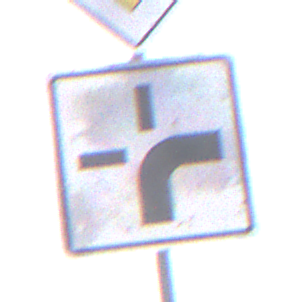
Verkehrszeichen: VerlaufVorfahrtsstrasse3
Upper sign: Vorfahrtsstrasse
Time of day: MorningAfternoon
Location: Outdoor (Nature)
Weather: Overcast
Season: NotSpecified
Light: Natural